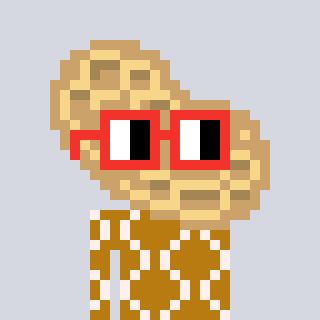
a pixel art character with square red glasses, a peanut-shaped head and a gold-colored body on a cool background